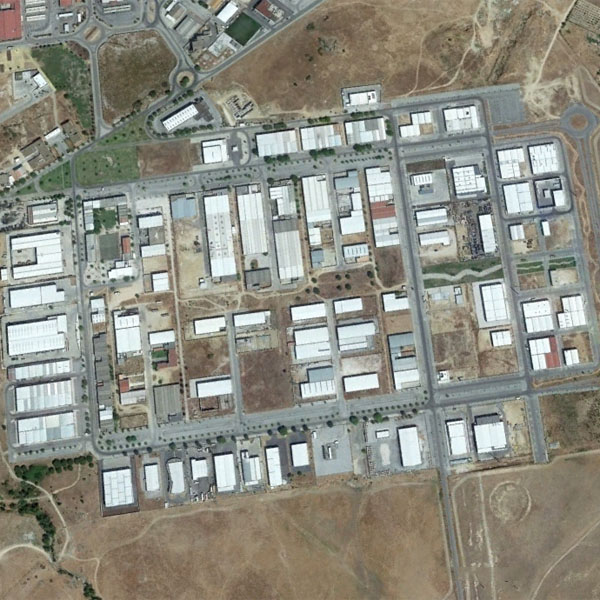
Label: Industrial